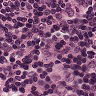
Metastatic tissue present: yes